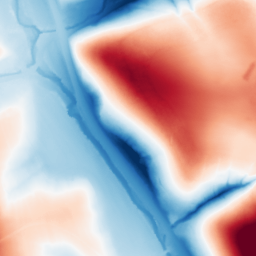
Category: classical
Decomposition family: gaussian
Decomposition parameters: sigma: 50
Upsampling method: bilinear
Upsampling parameters: scale: 8
Upsampling scale: 8